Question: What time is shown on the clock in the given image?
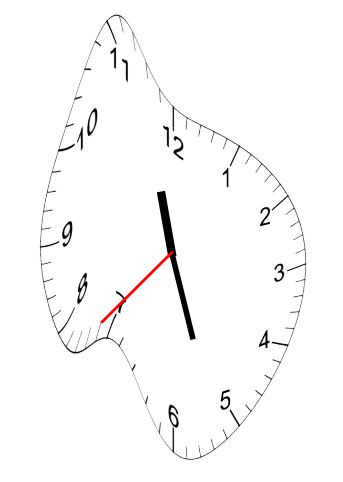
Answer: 11:26:37